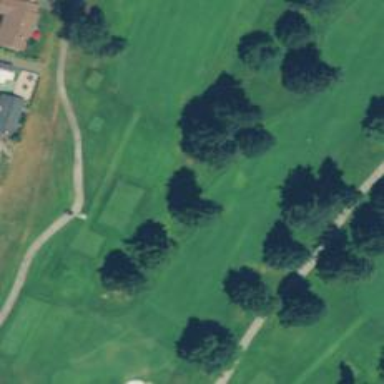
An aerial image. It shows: Scenic golf fairway.